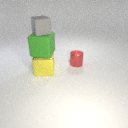
large green rubber cube above large yellow metal cube